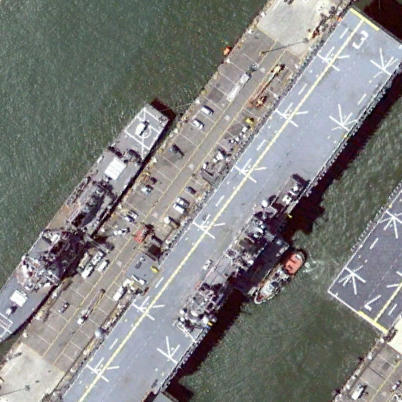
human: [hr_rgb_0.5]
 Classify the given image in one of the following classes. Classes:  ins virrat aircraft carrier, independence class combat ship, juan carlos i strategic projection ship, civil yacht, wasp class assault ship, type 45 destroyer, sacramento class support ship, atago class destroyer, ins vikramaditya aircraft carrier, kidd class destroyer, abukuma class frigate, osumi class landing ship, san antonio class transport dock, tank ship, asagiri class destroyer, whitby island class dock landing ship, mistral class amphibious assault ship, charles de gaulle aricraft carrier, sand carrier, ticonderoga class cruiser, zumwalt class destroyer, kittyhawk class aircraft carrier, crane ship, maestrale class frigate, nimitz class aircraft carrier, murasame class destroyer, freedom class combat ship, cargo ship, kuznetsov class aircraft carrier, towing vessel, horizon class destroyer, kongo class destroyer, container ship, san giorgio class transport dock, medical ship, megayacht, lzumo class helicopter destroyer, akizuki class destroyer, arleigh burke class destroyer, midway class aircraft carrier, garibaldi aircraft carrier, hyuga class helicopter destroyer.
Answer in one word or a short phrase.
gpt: Wasp class assault ship